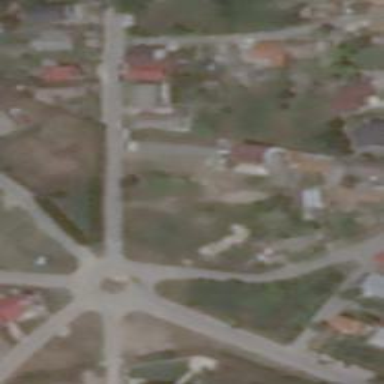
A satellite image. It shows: Crossing road.